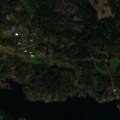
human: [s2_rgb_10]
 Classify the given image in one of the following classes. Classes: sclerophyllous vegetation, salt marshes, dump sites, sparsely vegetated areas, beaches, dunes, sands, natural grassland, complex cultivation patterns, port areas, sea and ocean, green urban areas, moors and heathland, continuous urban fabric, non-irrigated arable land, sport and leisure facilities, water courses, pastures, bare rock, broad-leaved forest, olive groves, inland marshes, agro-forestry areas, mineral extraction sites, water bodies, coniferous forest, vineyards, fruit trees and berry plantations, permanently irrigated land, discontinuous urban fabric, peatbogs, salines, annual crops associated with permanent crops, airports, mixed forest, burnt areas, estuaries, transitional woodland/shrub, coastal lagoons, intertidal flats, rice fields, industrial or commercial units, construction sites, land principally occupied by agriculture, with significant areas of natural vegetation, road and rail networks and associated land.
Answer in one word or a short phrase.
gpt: land principally occupied by agriculture, with significant areas of natural vegetation, broad-leaved forest, transitional woodland/shrub, sea and ocean